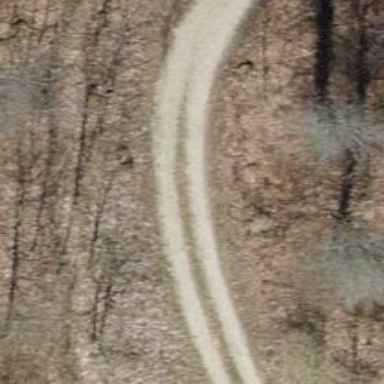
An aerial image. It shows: Unpaved track with grade 3 track type.